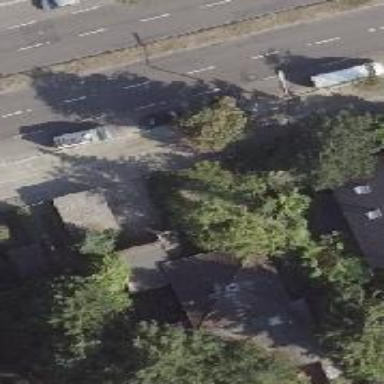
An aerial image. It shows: Sidewalk along the footway.